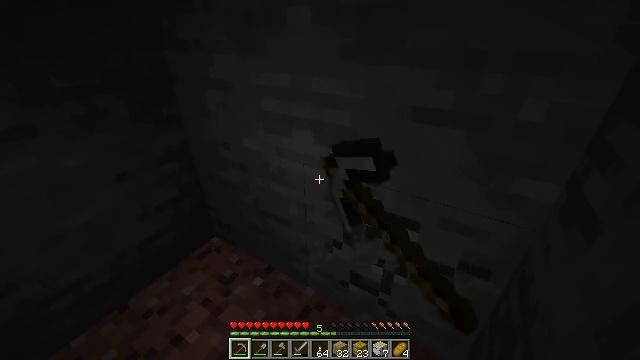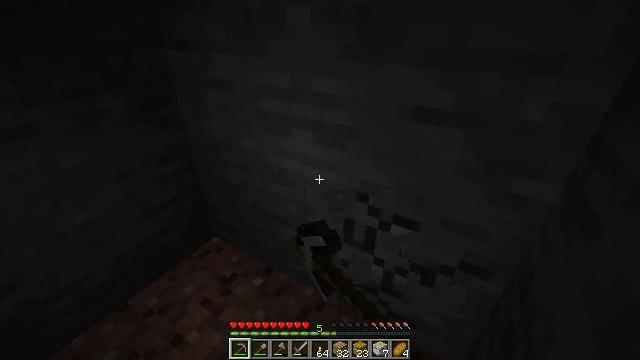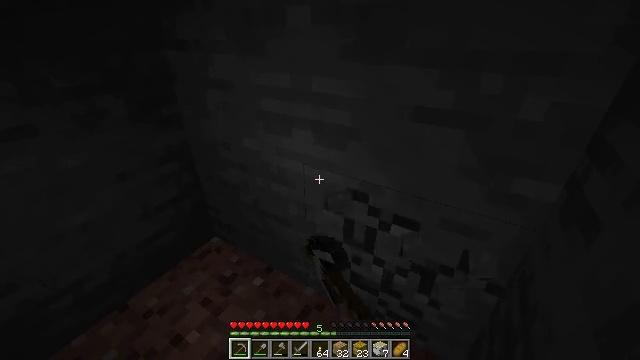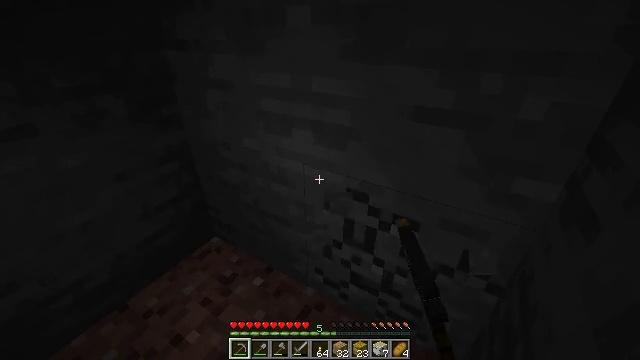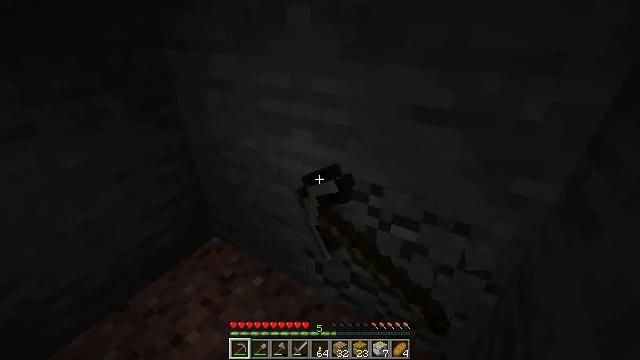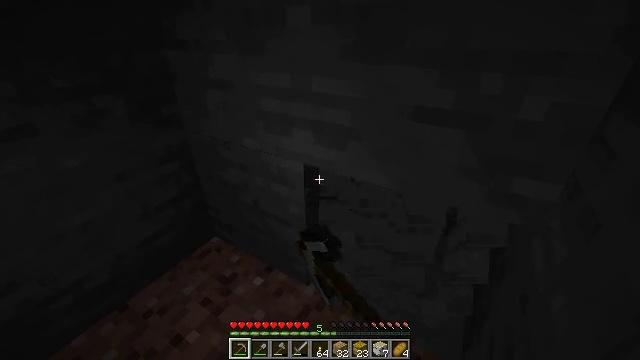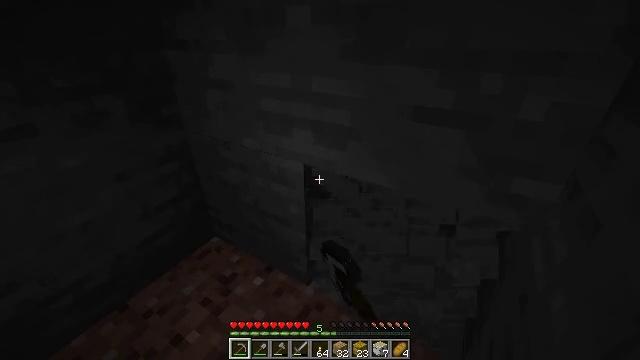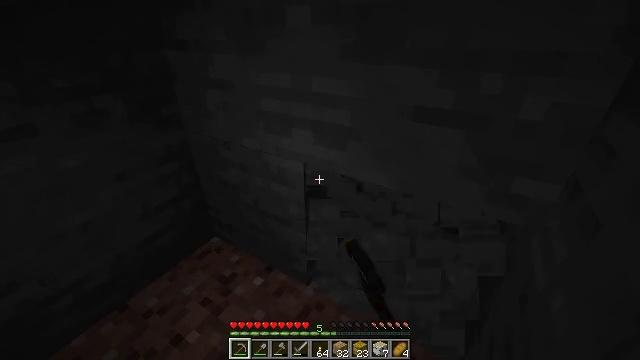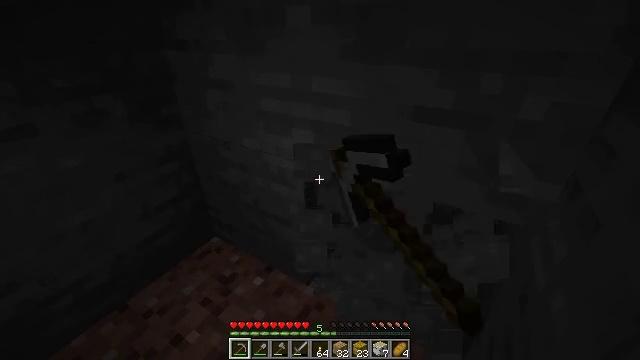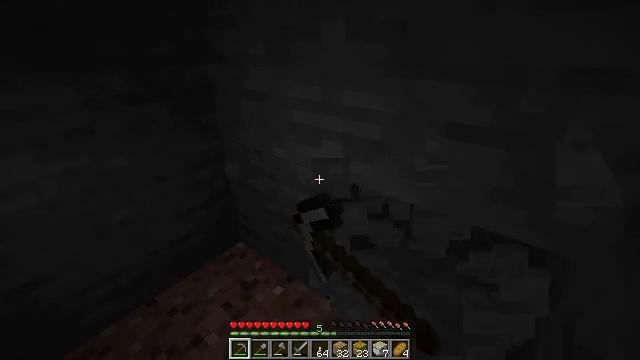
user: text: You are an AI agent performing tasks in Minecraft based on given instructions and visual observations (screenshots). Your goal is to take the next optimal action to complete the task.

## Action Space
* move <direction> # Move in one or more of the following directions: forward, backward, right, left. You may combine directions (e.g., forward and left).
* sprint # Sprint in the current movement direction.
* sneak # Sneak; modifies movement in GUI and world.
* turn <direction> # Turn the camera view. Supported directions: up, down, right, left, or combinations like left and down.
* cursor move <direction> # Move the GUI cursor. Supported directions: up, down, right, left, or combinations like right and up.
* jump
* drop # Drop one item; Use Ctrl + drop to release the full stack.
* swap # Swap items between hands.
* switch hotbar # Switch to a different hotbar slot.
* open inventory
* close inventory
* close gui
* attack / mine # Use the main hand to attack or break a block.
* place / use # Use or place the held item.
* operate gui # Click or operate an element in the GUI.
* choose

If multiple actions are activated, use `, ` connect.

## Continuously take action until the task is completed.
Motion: motion action
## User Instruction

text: Harvest stone in the caves.
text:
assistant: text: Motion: attack / mine
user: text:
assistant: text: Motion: attack / mine
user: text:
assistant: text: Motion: attack / mine
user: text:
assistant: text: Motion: attack / mine
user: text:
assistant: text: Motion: attack / mine
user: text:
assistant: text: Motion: attack / mine
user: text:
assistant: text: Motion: attack / mine
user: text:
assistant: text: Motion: attack / mine
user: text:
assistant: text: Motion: turn left and up, attack / mine
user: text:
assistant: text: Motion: no_op